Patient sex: M
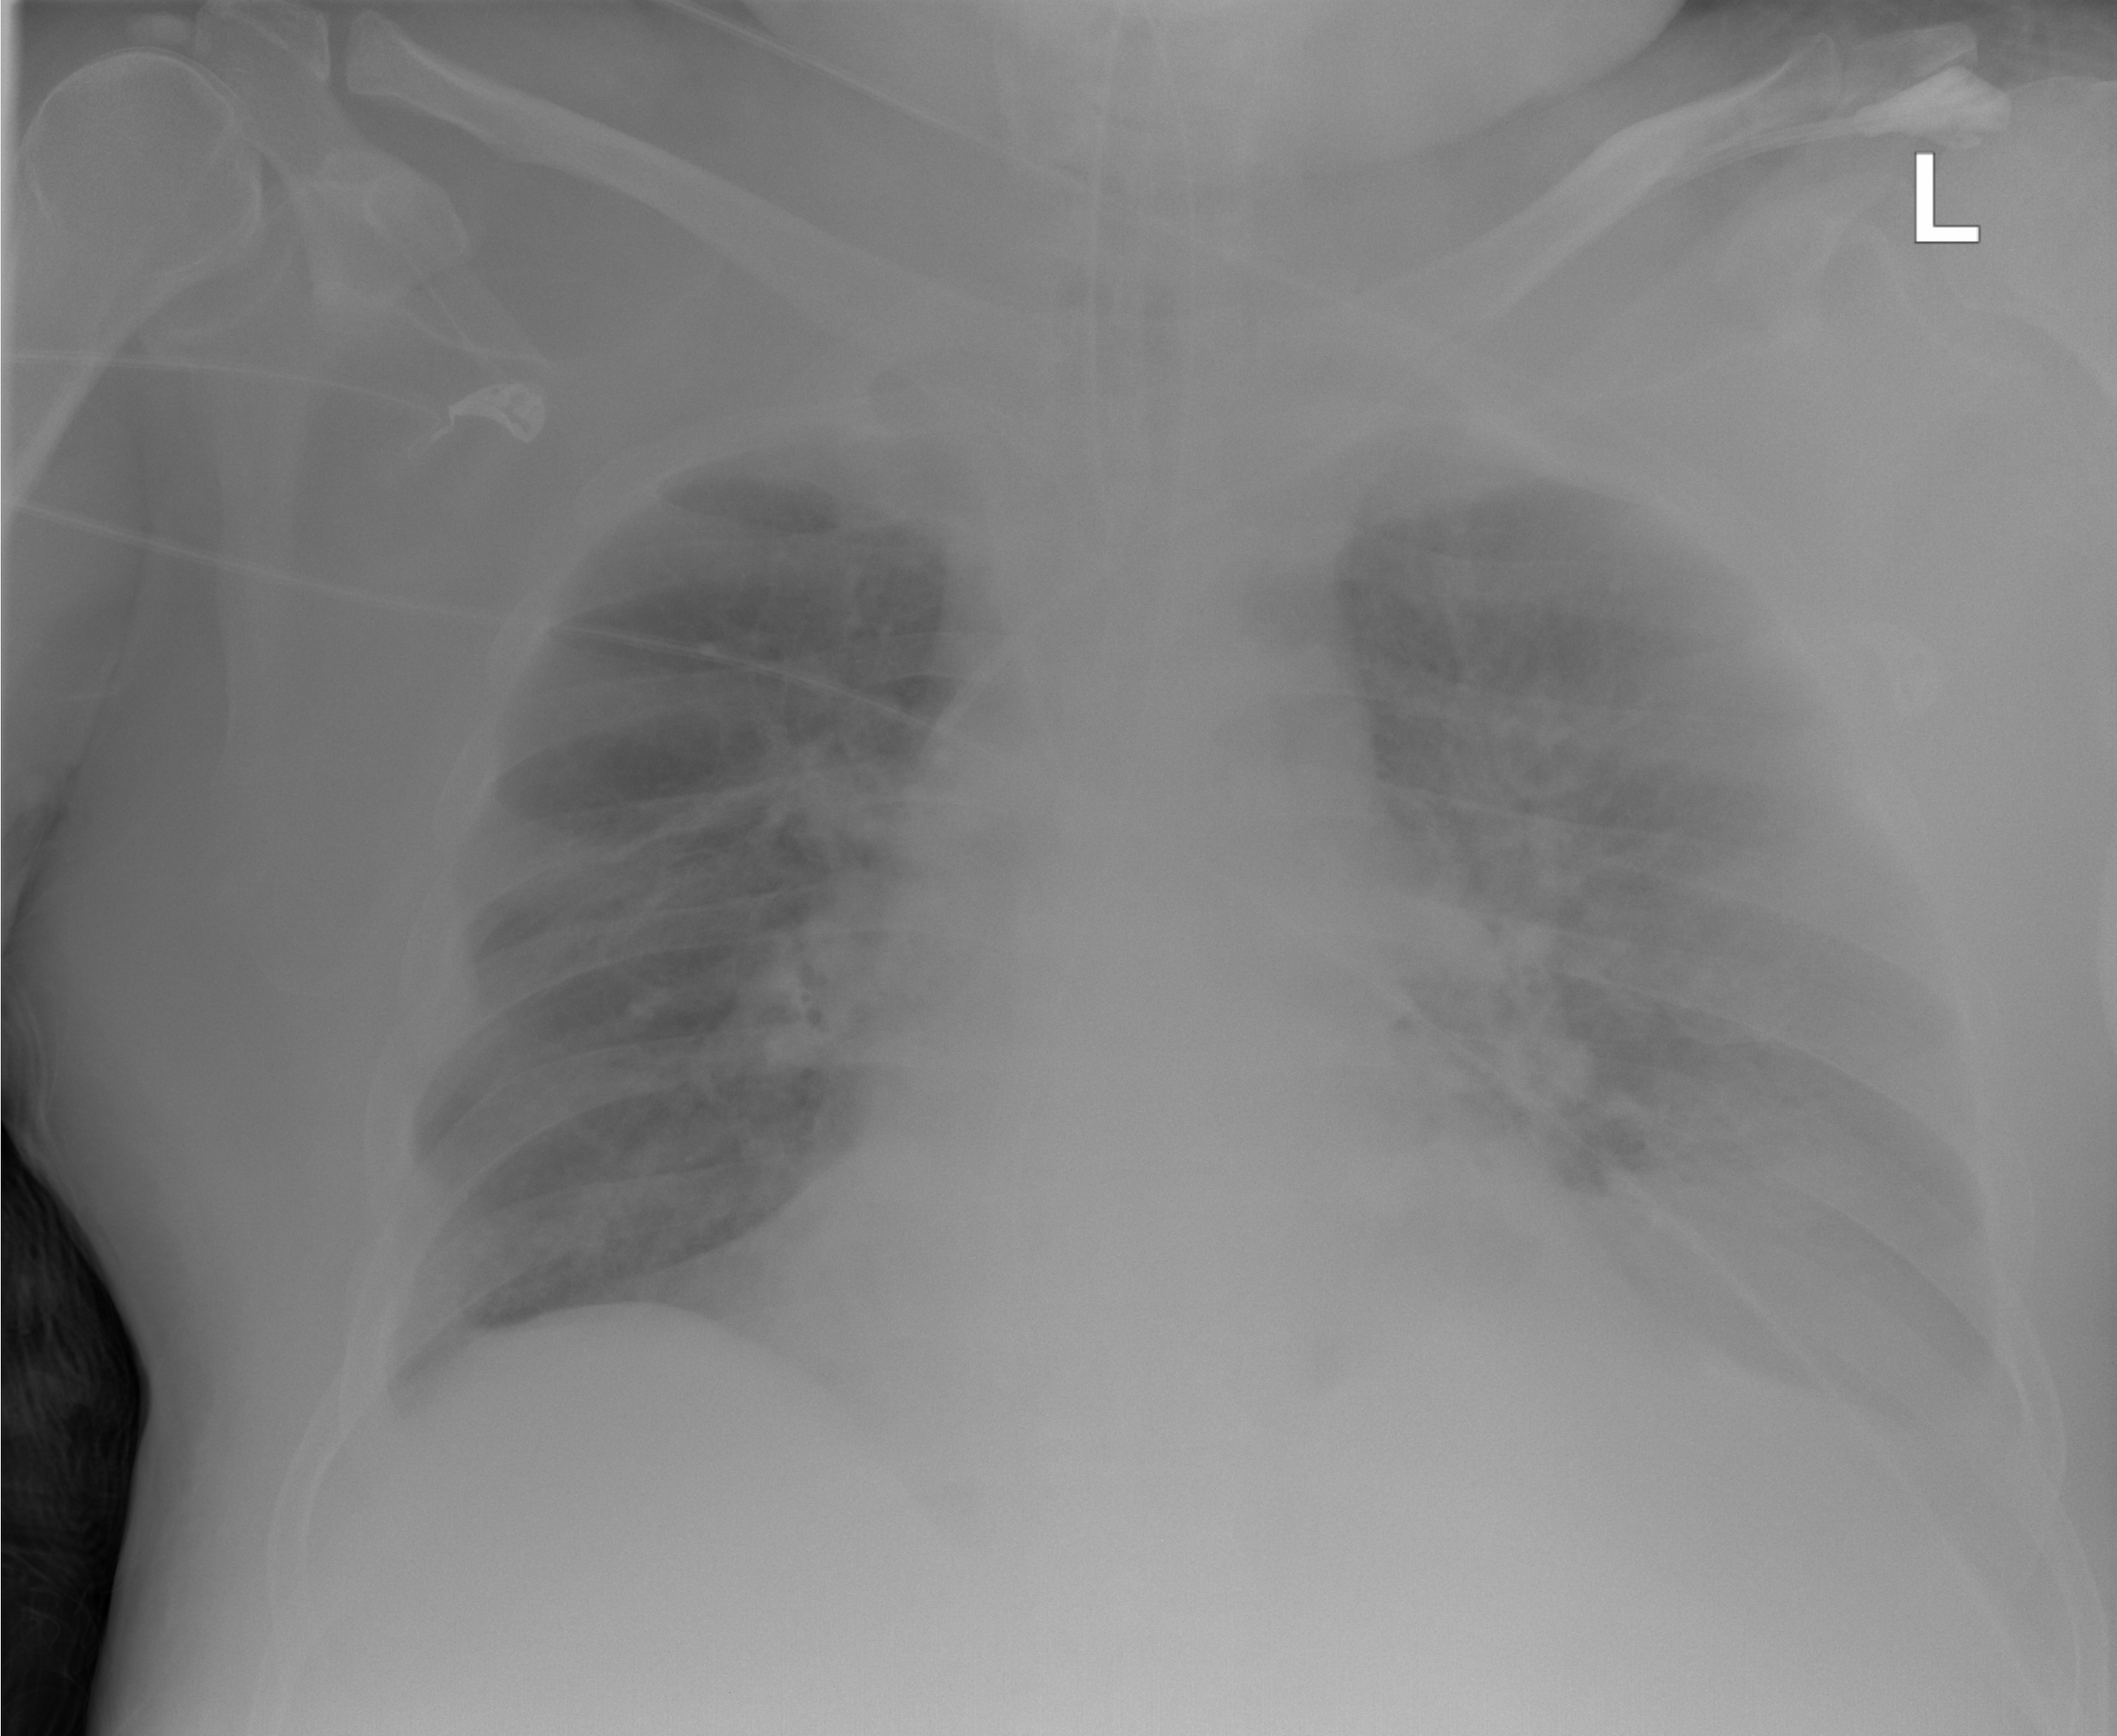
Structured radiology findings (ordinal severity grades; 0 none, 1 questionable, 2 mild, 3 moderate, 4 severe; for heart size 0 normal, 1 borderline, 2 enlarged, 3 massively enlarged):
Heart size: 0
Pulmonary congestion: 2
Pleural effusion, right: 0
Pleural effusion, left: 3
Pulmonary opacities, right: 2
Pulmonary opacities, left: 2
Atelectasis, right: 0
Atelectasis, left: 2